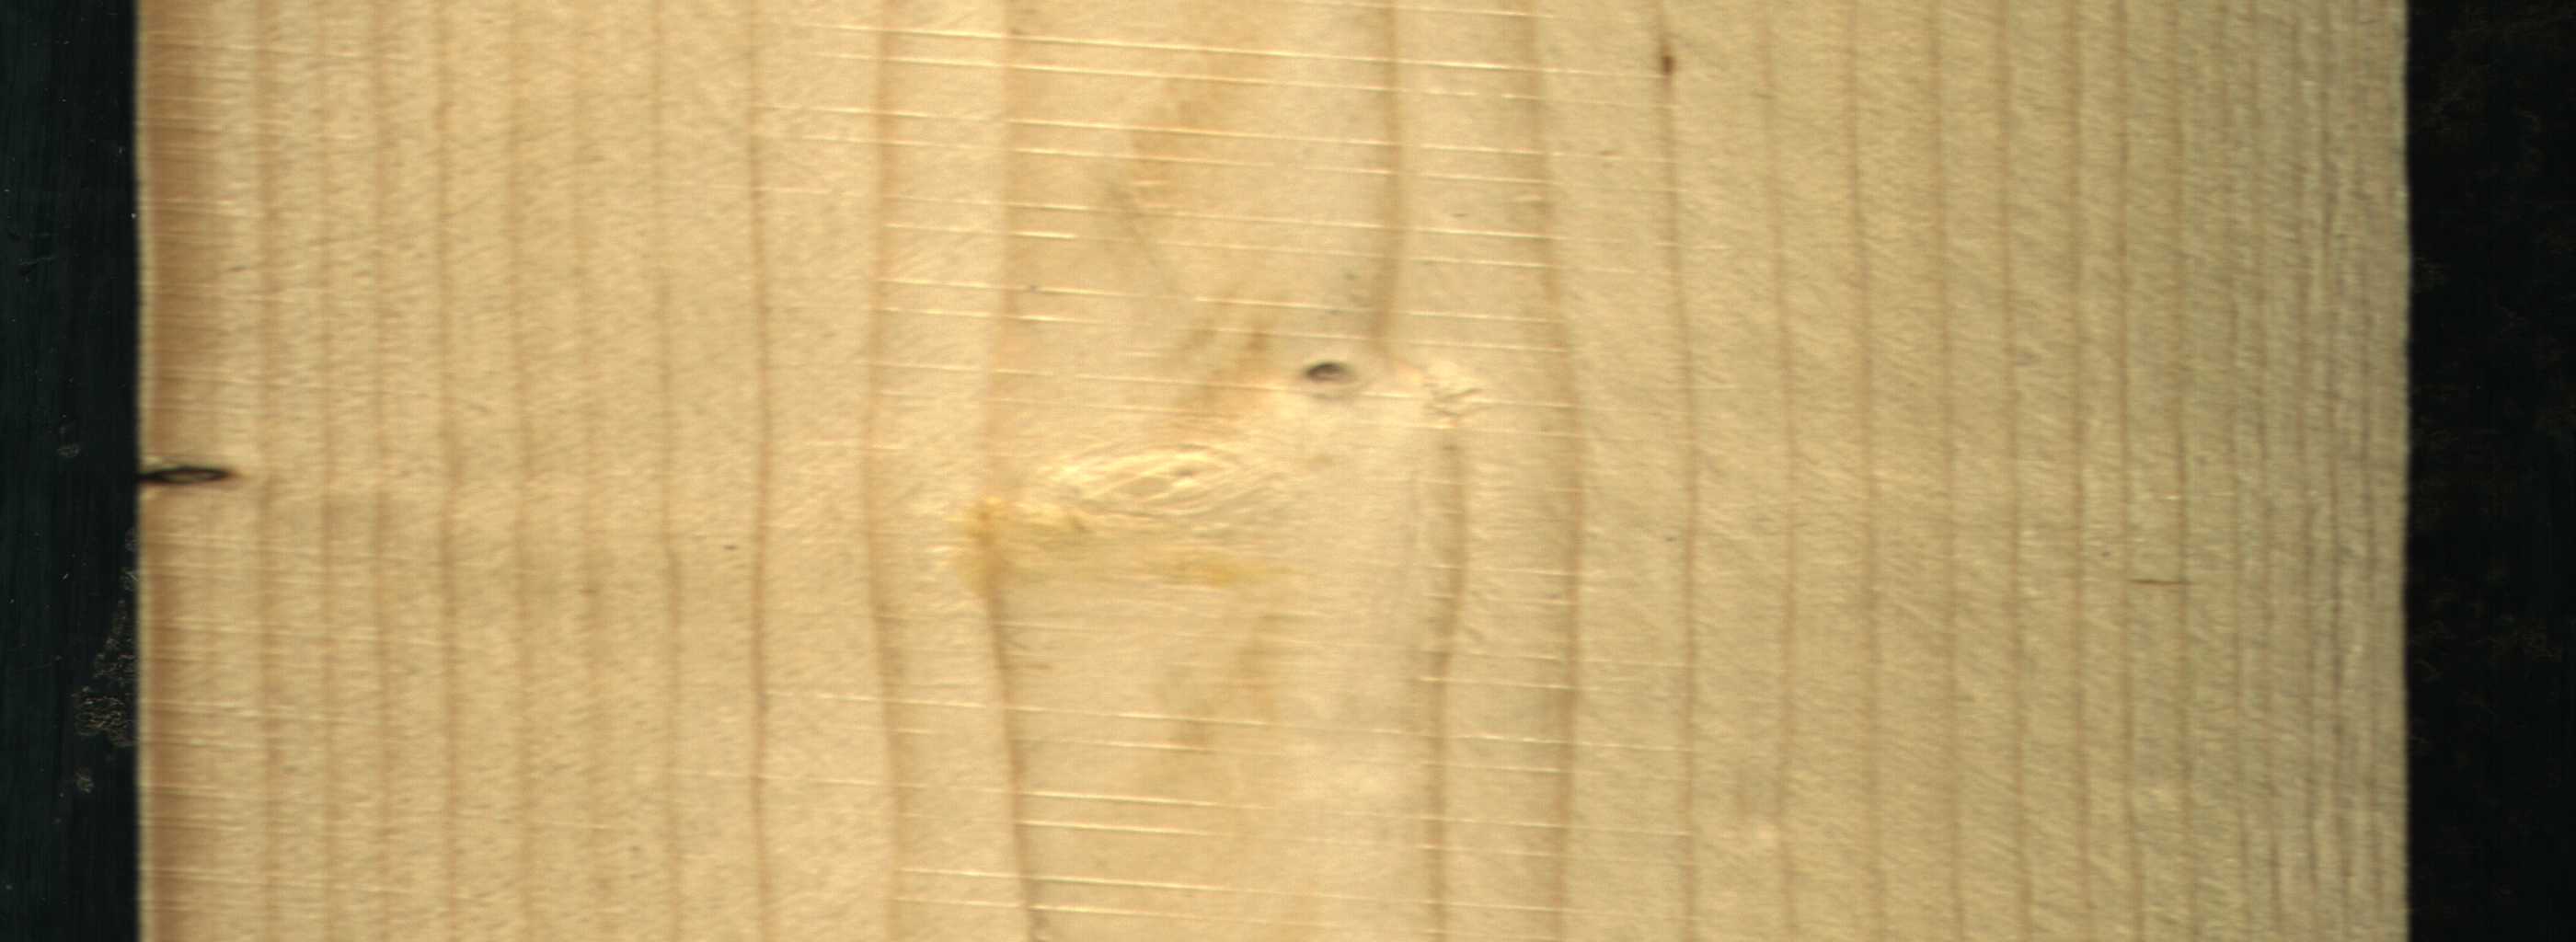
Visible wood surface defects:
Dead_Knot
Live_Knot